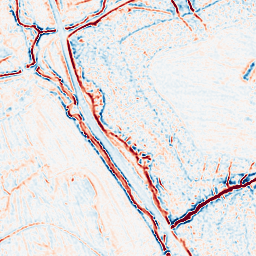
Category: multiscale
Decomposition family: log
Decomposition parameters: sigma: 1
Upsampling method: bspline
Upsampling parameters: scale: 2
Upsampling scale: 2